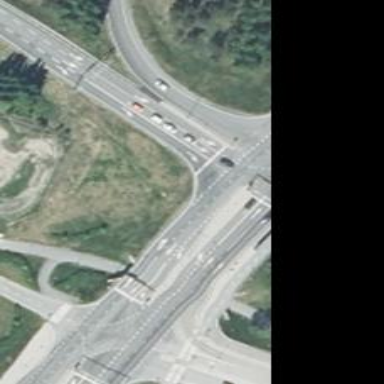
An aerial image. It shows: Primary link highway with asphalt surface.